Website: ulta-beauty
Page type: store-pickup
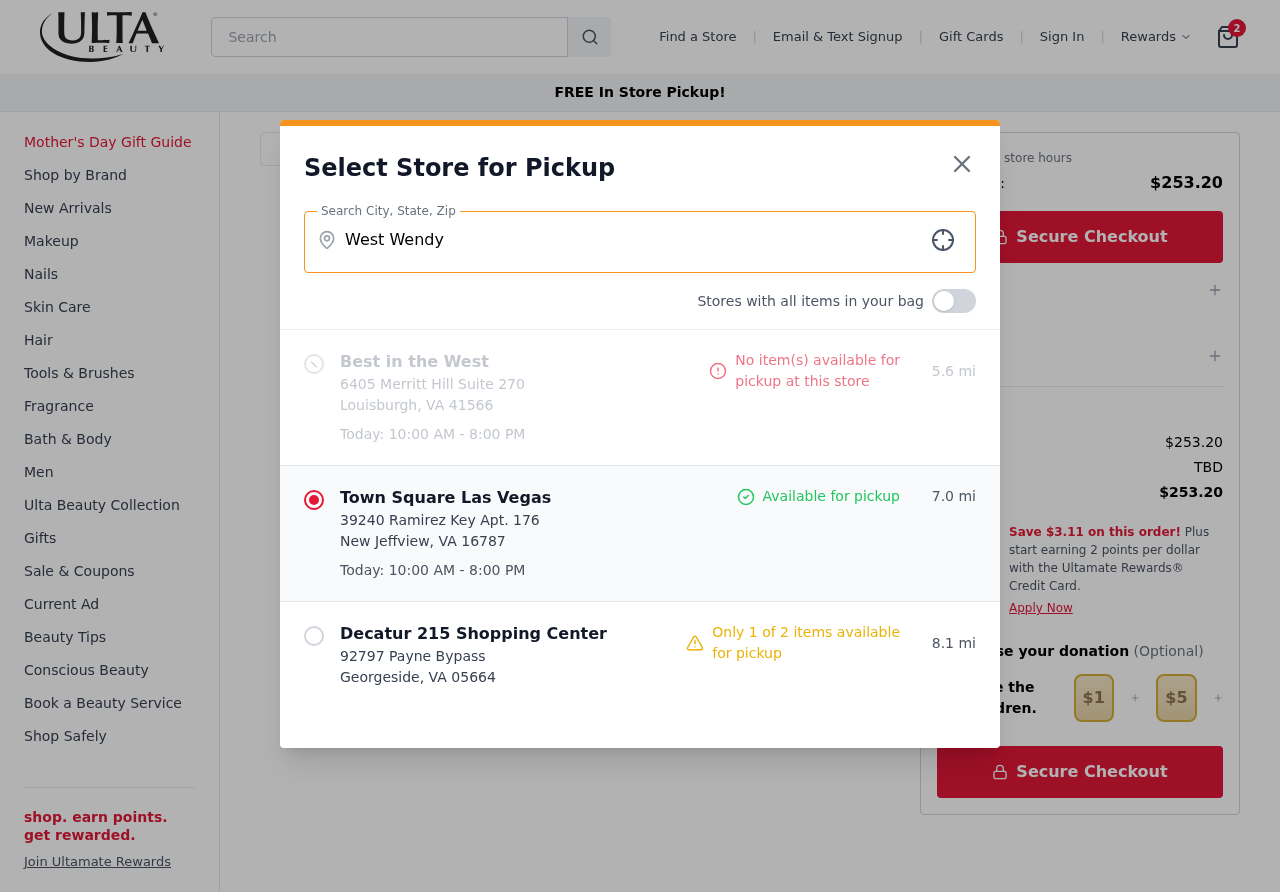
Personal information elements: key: PII_CITY
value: West Wendy
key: PII_LOCATION1_CITY_STATE_ZIP
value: Louisburgh, VA 41566
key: PII_LOCATION1_NAME
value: Best in the West
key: PII_LOCATION1_STREET
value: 6405 Merritt Hill Suite 270
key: PII_LOCATION2_CITY_STATE_ZIP
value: New Jeffview, VA 16787
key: PII_LOCATION2_NAME
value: Town Square Las Vegas
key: PII_LOCATION2_STREET
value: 39240 Ramirez Key Apt. 176
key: PII_LOCATION3_CITY_STATE_ZIP
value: Georgeside, VA 05664
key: PII_LOCATION3_NAME
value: Decatur 215 Shopping Center
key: PII_LOCATION3_STREET
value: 92797 Payne Bypass
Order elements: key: ORDER_NUM_ITEMS
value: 2
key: ORDER_TOTAL
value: $253.20
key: ORDER_SUBTOTAL
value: $253.20
Search elements: key: HEADER_SEARCH
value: Search
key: SEARCH_STORE_LOCATION
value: West Wendy